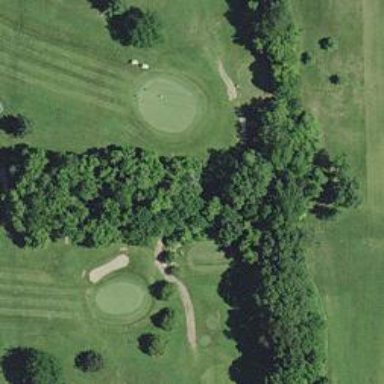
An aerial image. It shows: Path for both roads and golfers.